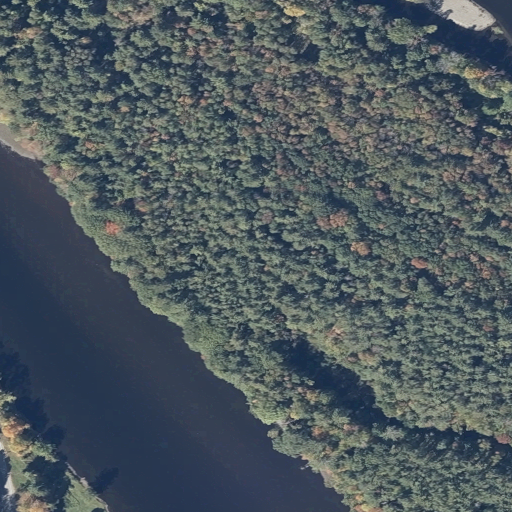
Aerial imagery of island in Maine named Big Island containing mixed forest, open water, evergreen forest, woody wetlands, open development, grassland, medium intensity development, low intensity development, and herbaceous wetlands